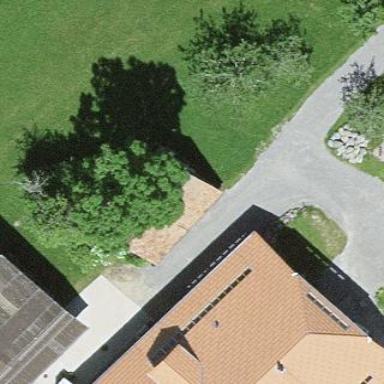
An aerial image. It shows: Rural barn.